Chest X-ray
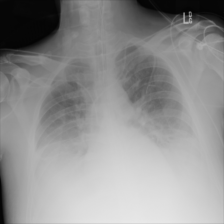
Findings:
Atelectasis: positive
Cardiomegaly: negative
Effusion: negative
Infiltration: negative
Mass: negative
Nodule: negative
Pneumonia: negative
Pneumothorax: negative
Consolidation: positive
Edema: negative
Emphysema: negative
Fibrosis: negative
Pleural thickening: negative
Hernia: negative